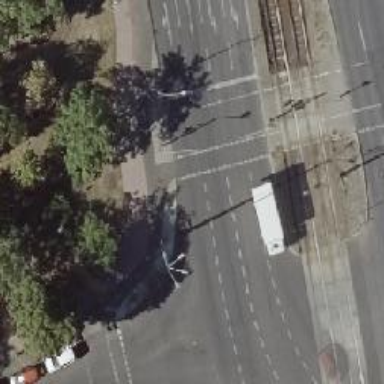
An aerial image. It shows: Crossing on asphalt cycleway.